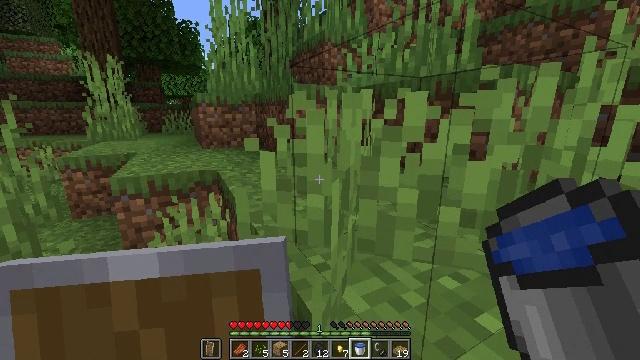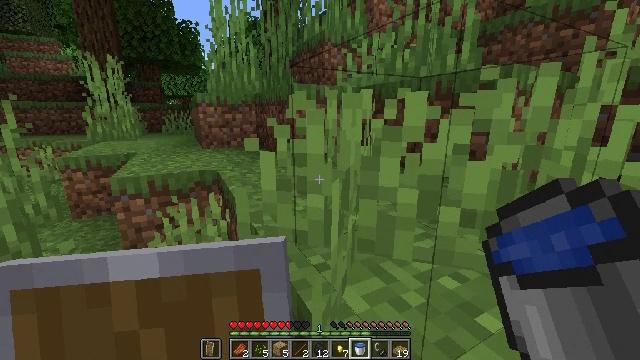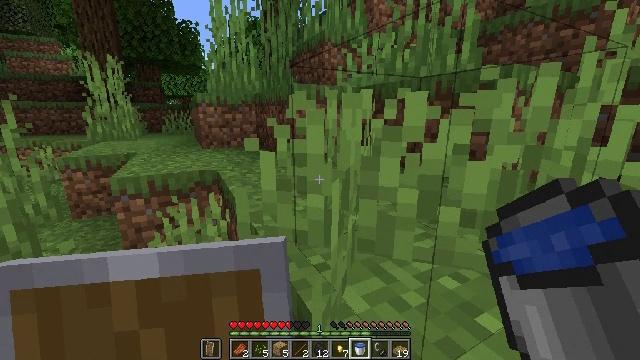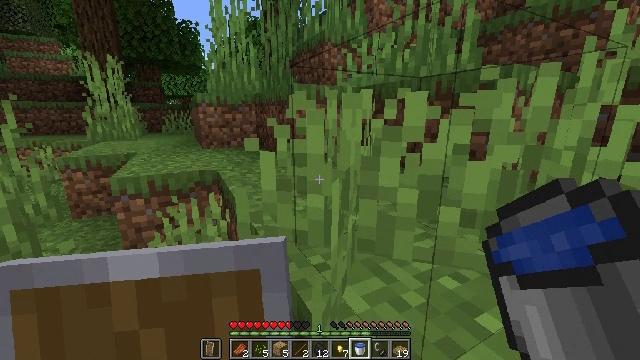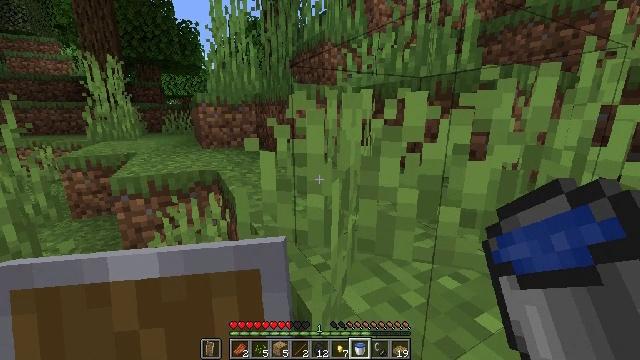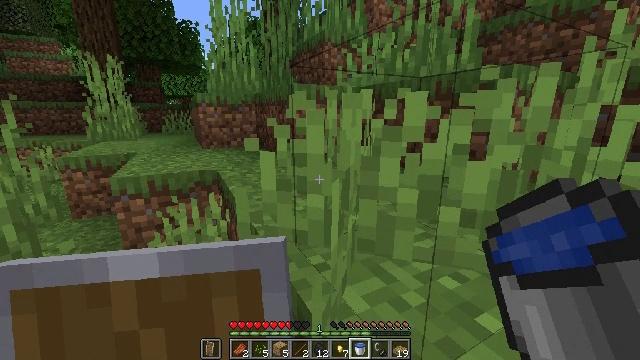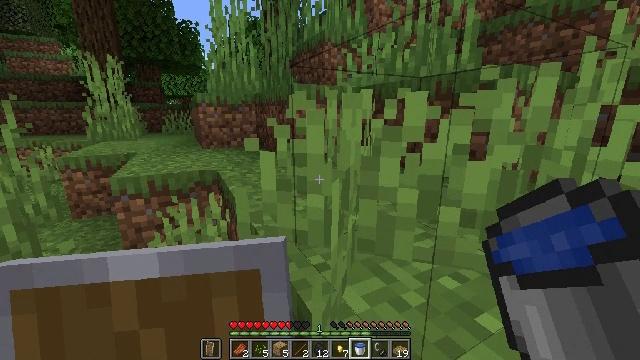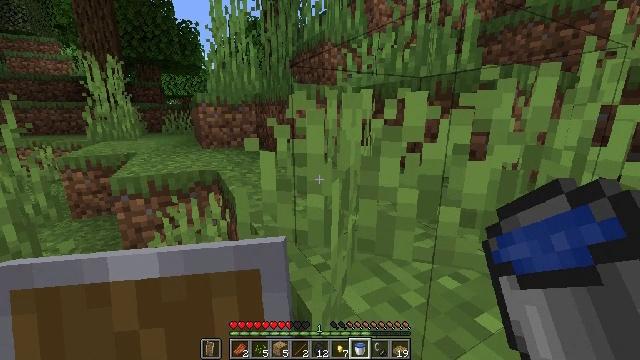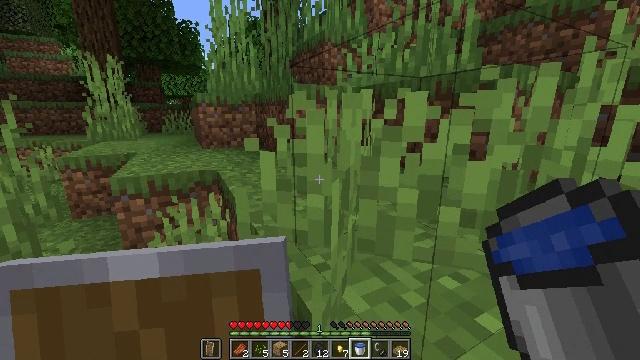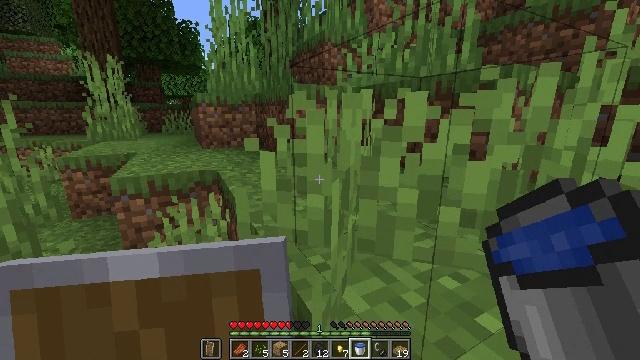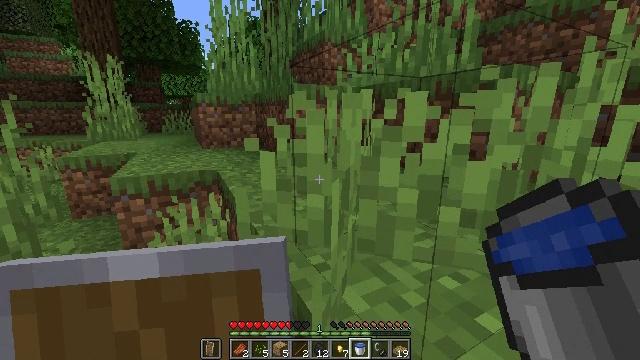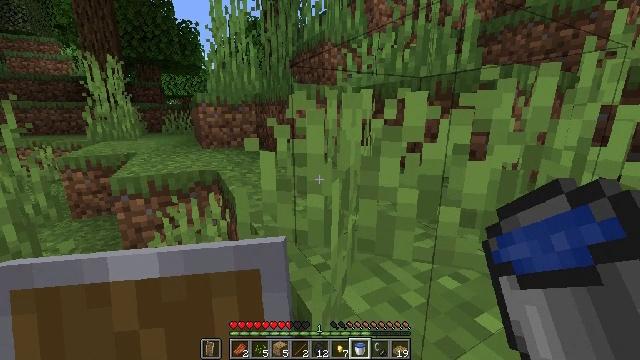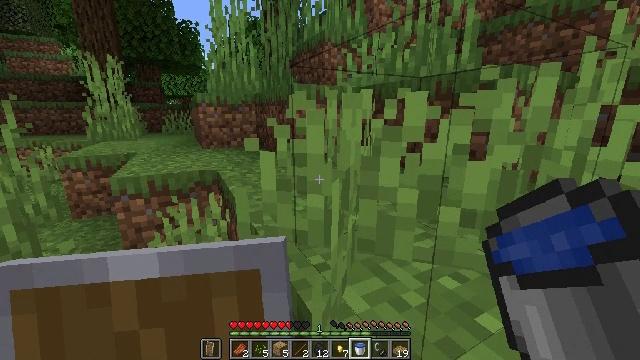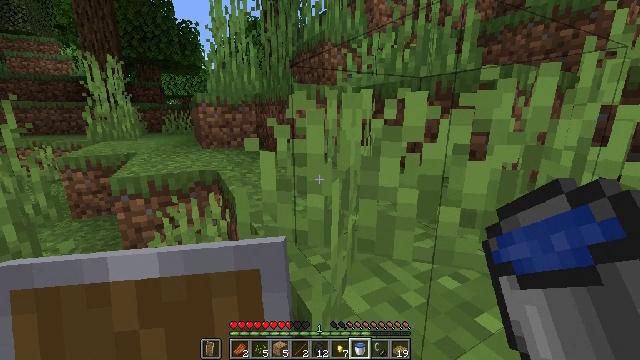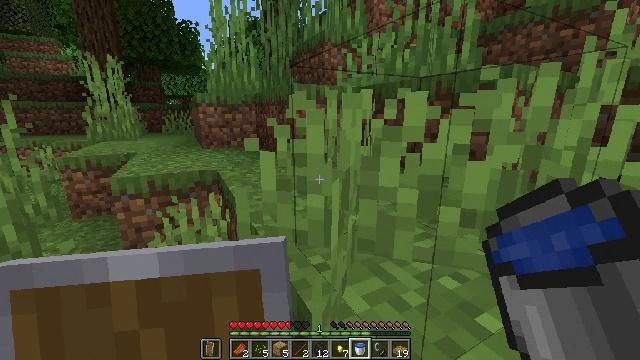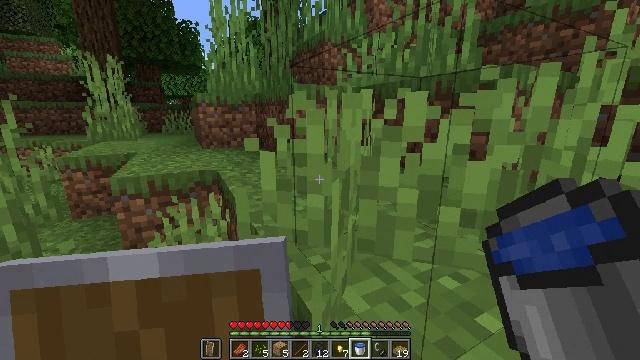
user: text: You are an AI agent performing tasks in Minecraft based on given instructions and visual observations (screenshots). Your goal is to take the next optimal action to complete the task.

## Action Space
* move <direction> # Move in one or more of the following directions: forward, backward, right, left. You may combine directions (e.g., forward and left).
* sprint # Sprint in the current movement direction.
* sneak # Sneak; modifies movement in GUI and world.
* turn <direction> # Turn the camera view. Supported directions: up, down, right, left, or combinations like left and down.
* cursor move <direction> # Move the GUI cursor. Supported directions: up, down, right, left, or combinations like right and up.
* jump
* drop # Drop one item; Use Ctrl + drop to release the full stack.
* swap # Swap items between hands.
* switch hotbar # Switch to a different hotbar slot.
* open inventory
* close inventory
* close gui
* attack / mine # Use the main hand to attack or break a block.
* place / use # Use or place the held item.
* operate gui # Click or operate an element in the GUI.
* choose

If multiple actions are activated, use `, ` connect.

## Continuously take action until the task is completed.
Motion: motion action
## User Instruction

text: Mine magma blocks for light and decoration.
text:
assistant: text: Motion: no_op
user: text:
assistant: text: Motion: no_op
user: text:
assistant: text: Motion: no_op
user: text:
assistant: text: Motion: no_op
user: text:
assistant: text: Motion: no_op
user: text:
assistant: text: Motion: no_op
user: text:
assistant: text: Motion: no_op
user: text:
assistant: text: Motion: no_op
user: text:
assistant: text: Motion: no_op
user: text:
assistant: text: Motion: no_op
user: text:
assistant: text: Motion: no_op
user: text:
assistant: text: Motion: no_op
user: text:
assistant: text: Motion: no_op
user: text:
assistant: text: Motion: no_op
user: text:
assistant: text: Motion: no_op
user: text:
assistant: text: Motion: no_op
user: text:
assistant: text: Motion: no_op
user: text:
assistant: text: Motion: no_op
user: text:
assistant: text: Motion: no_op
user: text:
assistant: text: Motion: no_op
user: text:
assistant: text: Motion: no_op
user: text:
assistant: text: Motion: no_op
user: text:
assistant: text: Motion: no_op
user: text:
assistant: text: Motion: no_op
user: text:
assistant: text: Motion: no_op
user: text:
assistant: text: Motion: no_op
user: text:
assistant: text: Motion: no_op
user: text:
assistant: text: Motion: no_op
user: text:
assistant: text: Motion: turn up
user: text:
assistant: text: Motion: turn left and up